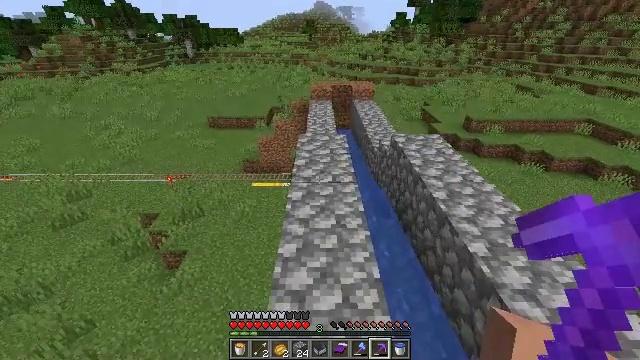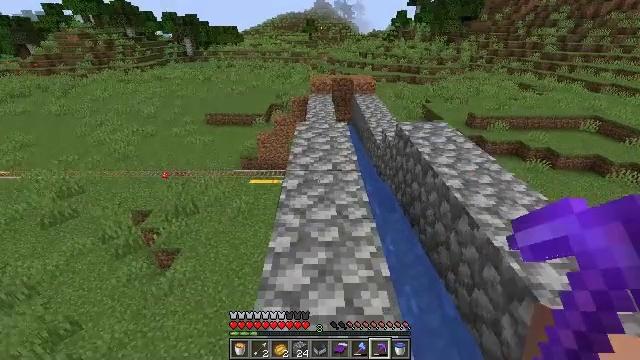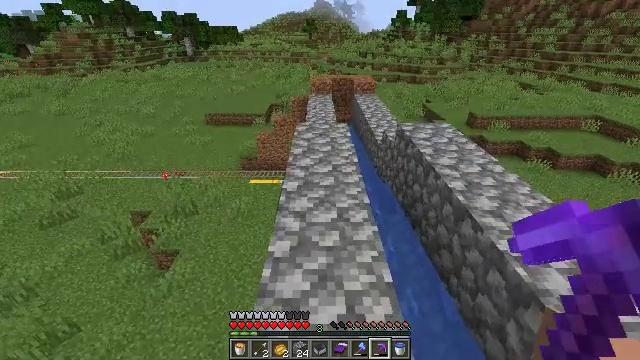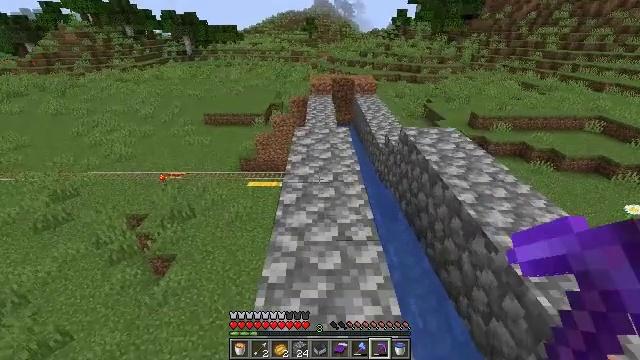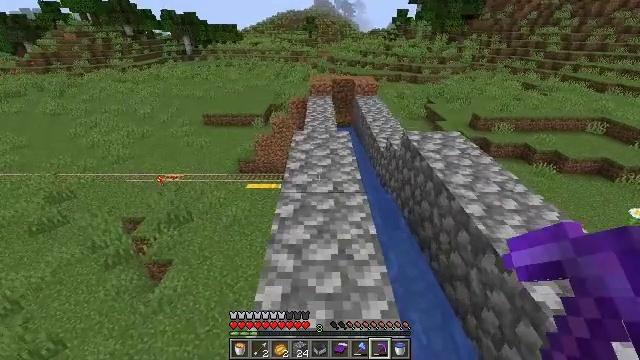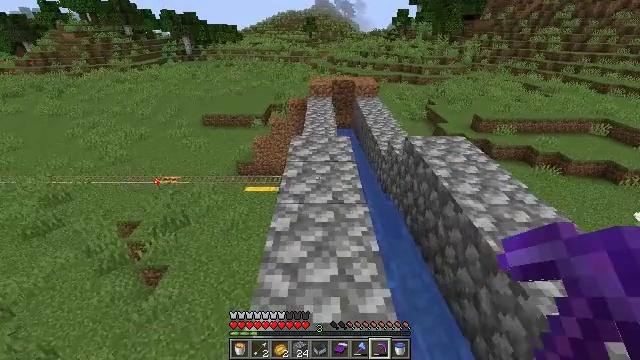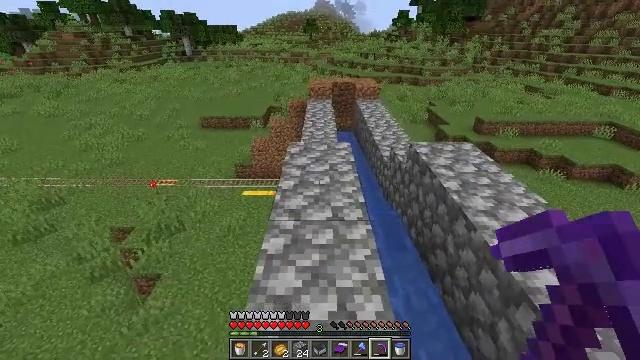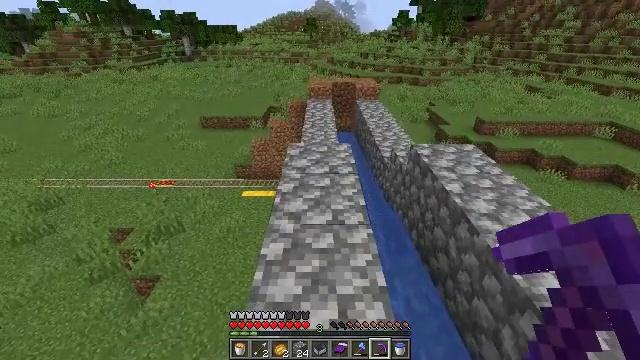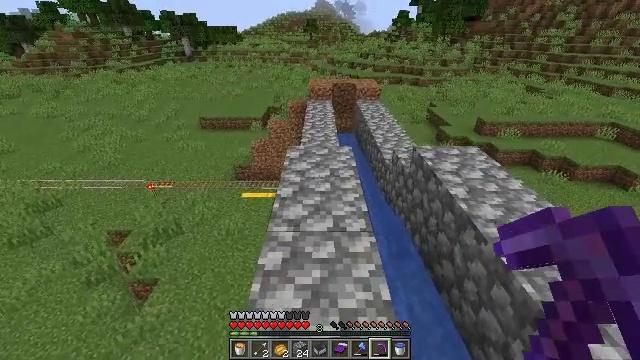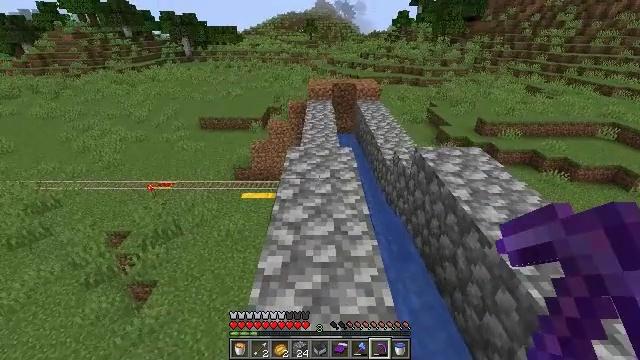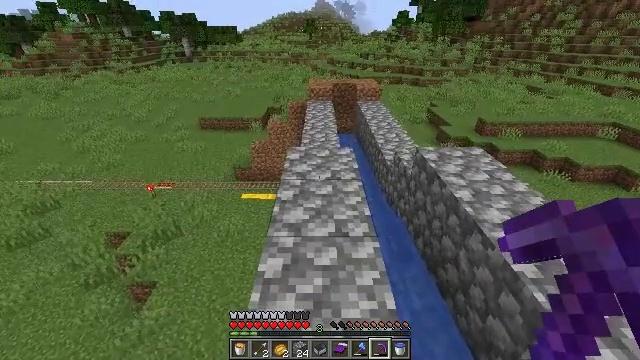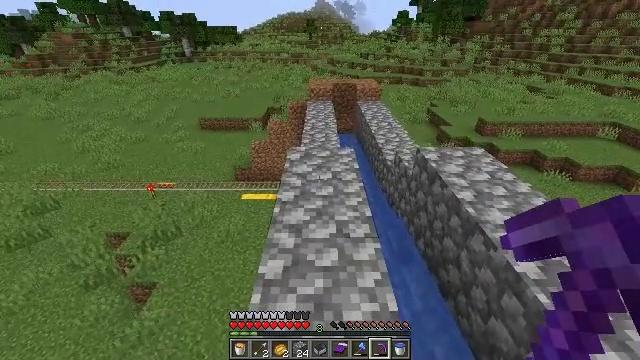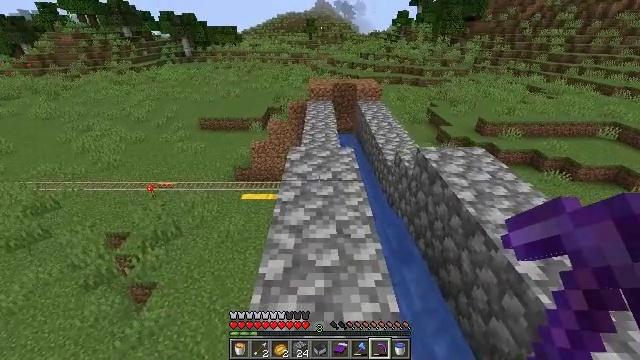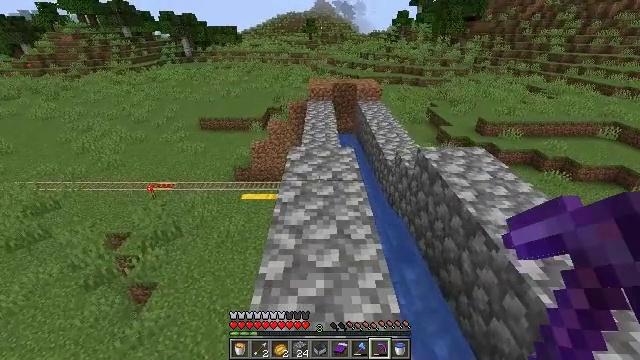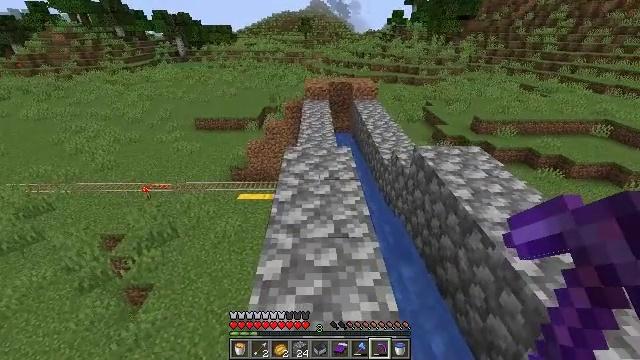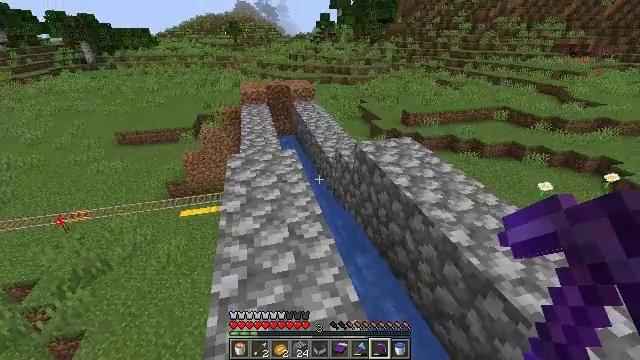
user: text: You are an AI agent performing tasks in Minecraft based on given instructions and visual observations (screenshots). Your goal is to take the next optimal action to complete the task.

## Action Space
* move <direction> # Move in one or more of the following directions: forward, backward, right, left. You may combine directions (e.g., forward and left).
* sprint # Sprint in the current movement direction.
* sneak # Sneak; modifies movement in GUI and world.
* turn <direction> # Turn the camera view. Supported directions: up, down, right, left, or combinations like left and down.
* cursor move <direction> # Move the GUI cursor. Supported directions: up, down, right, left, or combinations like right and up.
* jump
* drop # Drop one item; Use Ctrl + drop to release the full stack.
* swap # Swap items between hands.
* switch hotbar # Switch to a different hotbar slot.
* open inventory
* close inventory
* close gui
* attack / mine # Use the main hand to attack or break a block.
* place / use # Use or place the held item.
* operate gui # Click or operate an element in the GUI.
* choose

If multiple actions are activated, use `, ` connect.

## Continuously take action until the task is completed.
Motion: motion action
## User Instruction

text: Break the cobblestone to create a path.
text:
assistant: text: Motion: move forward
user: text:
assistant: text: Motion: move forward
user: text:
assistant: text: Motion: move forward
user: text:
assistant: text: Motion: move forward
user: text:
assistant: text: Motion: move forward
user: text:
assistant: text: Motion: move forward
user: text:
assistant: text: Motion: no_op
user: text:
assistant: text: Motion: no_op
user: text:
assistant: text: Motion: no_op
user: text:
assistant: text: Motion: no_op
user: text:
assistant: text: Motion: no_op
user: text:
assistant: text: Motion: no_op
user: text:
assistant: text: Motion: no_op
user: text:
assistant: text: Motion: no_op
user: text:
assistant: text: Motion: turn right
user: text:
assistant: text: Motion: turn right
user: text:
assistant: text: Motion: turn right
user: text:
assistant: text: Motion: turn right
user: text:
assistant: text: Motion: turn right
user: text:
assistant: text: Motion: turn right
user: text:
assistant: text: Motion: turn right
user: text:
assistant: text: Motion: turn right and down
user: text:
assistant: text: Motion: turn right
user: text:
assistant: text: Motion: no_op
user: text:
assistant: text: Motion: no_op
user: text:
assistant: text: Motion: no_op
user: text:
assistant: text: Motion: no_op
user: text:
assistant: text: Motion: no_op
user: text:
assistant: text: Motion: no_op
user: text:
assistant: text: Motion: no_op